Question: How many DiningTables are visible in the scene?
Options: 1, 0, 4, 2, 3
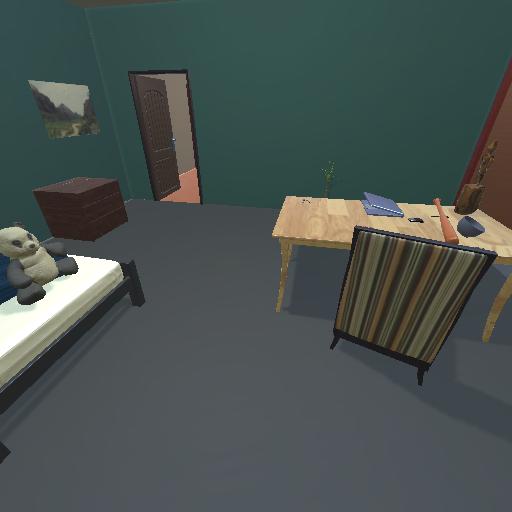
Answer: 1